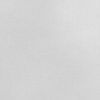
Label: dusty